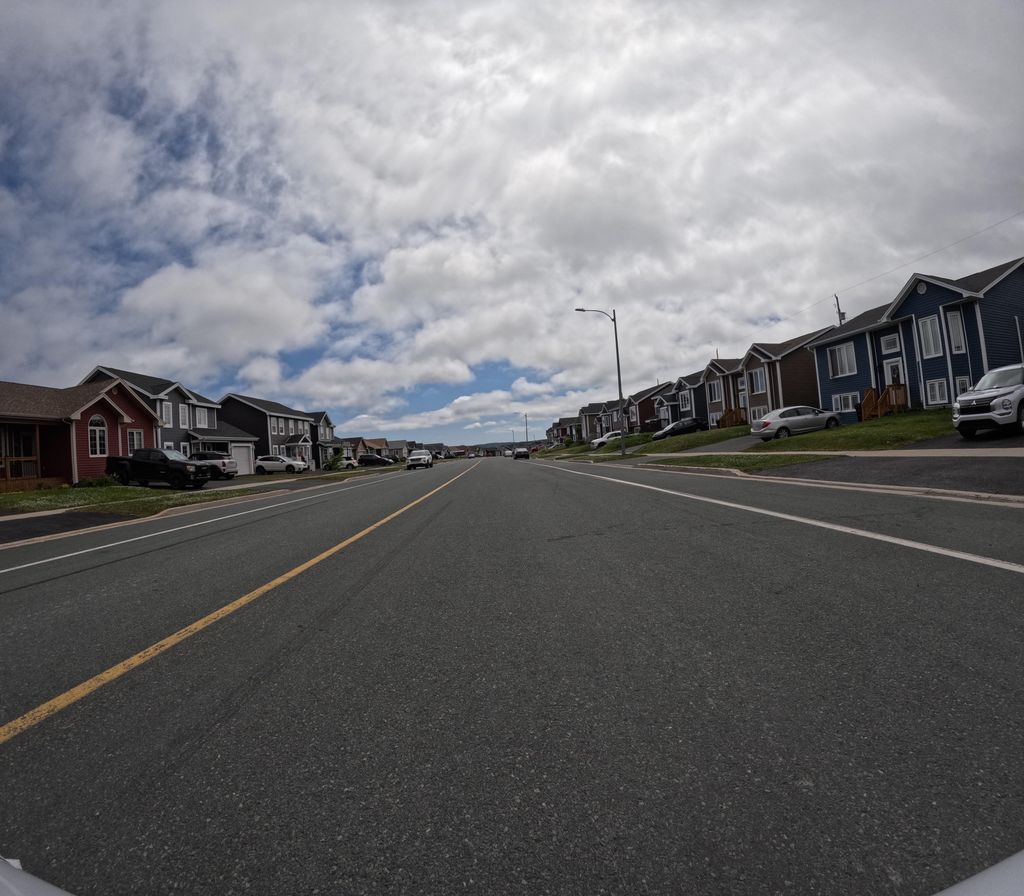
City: st_johns